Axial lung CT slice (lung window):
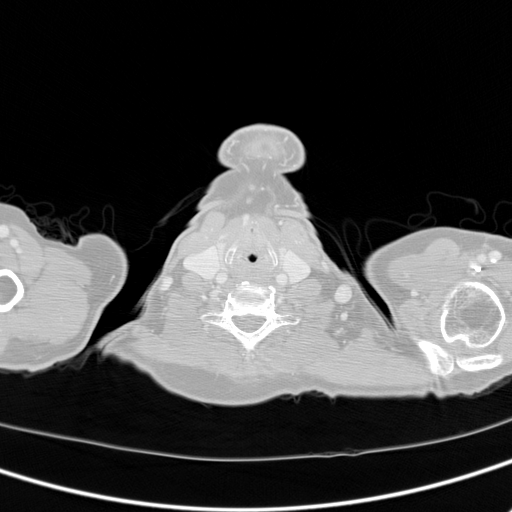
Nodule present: no